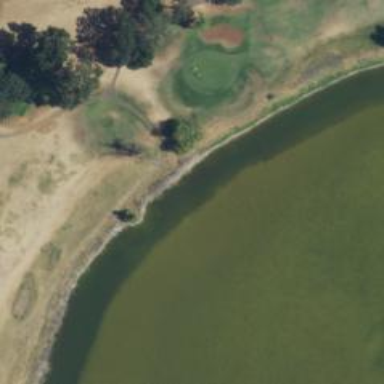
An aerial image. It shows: Pathway for golfing.